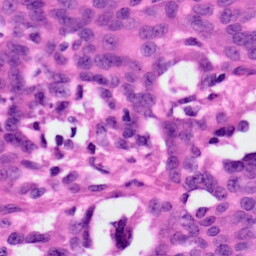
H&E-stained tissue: Ovarian